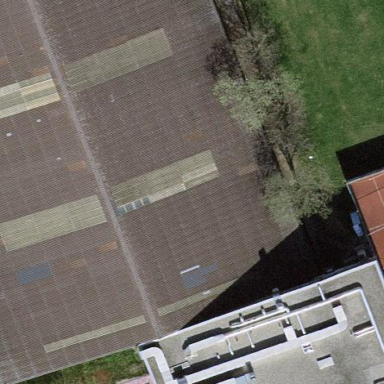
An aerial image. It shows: Tennis sports center building.